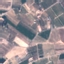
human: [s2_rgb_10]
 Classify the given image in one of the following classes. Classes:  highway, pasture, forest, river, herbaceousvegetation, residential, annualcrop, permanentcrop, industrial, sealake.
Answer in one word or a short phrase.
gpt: PermanentCrop